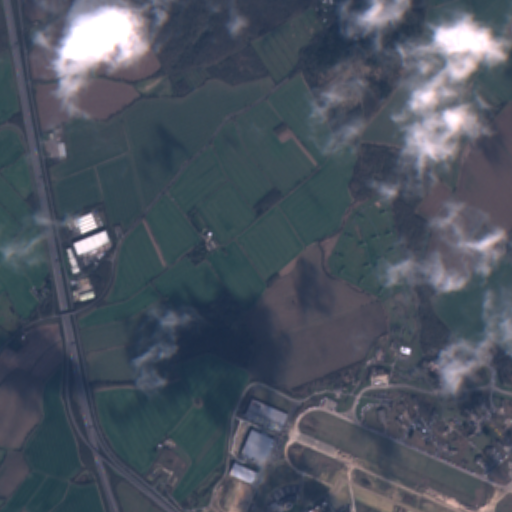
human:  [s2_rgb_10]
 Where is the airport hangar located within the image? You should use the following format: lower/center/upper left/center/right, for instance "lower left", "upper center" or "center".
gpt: The airport hangar is located in the lower right of the image.
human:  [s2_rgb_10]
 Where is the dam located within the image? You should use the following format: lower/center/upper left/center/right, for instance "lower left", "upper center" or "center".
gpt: The dam is located in the upper center of the image.
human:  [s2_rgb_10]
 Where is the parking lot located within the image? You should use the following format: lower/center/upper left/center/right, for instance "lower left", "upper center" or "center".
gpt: There is no parking lot in the image.